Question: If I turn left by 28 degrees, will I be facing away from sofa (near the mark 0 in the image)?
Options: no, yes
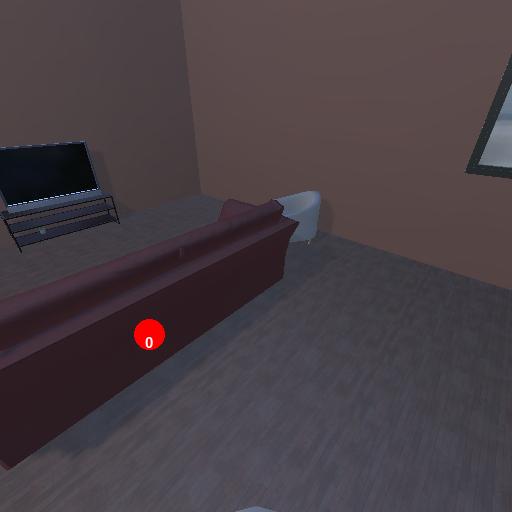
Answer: no